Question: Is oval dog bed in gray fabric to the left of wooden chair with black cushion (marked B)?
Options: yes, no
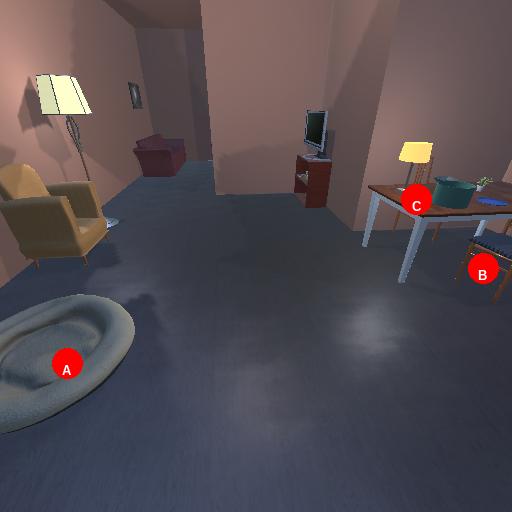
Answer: yes